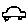
Label: car